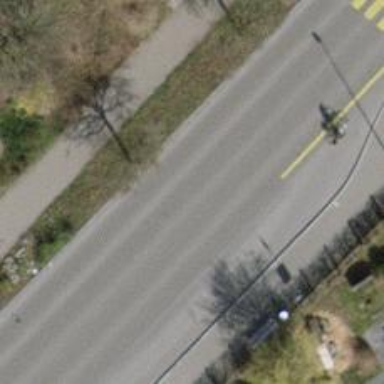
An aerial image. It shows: Bus stop with designated public transport stop position.